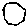
Label: hexagon